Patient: sex M, age 63
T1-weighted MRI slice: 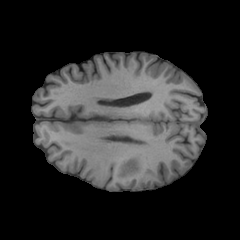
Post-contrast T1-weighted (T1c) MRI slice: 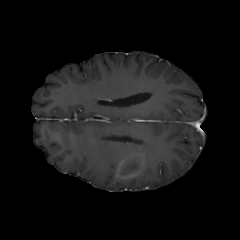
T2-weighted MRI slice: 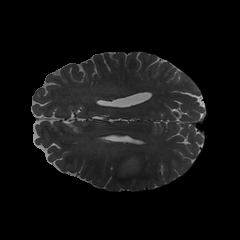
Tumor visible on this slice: yes
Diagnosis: Glioblastoma, IDH-wildtype
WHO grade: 4